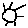
Label: sun